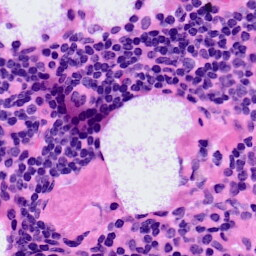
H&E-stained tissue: LymphNode